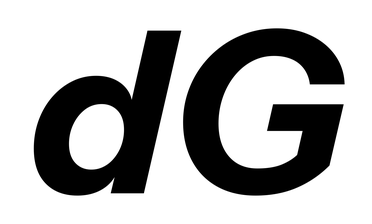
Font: InstrumentSans-Italic_Bold_Italic